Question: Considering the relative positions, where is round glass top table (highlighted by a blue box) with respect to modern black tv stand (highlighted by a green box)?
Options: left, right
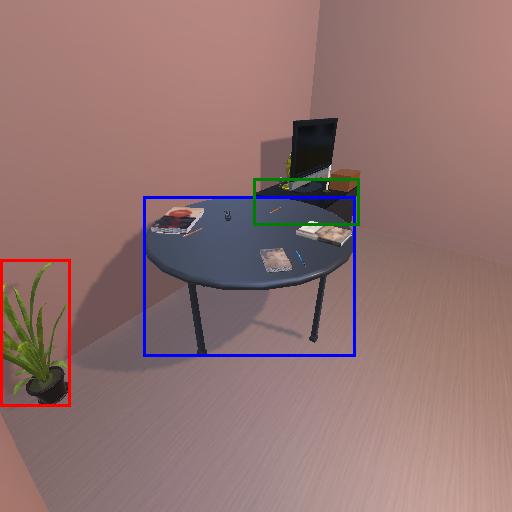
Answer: left